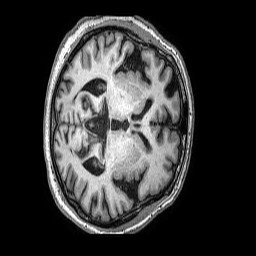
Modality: T1w
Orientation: axial
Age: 67
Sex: male
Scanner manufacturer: philips
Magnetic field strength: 3 T
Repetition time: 0.006886 s
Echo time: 0.003135 s